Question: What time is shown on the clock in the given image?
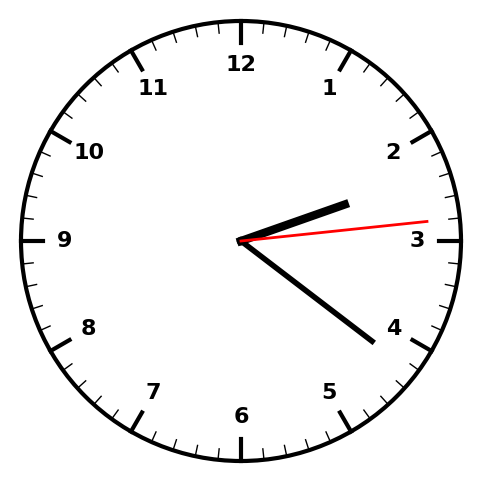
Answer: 02:21:14